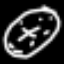
Label: clock